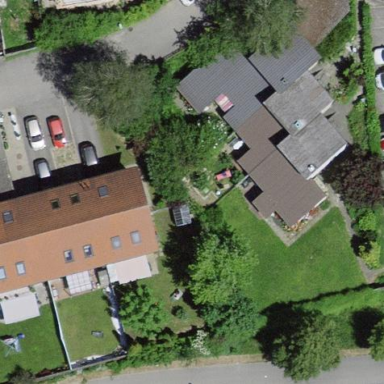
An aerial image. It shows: Flat-roofed terrace building.